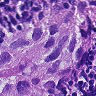
Metastatic tissue present: yes